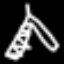
Label: The Eiffel Tower